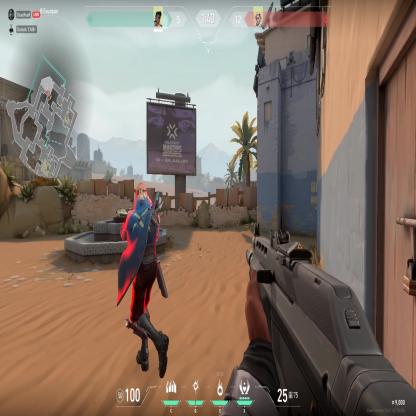
Label: enemy